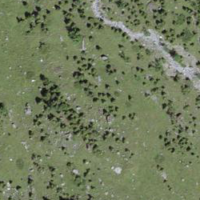
EUNIS habitat code: 23
Species observed at this site:
Euphorbia cyparissias